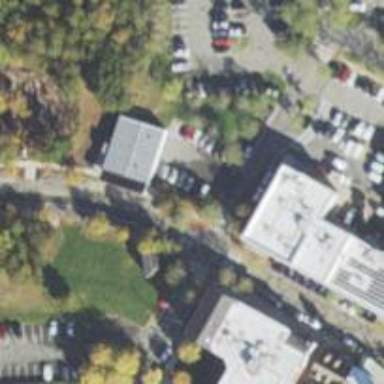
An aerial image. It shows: Parking space is available.